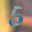
Label: 5